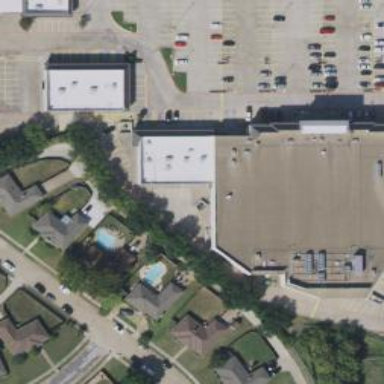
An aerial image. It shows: Pharmacy providing healthcare services.